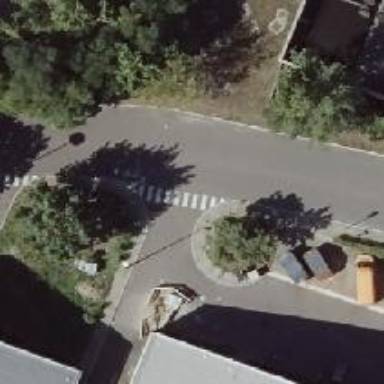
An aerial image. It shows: Zebra crossing on the road.